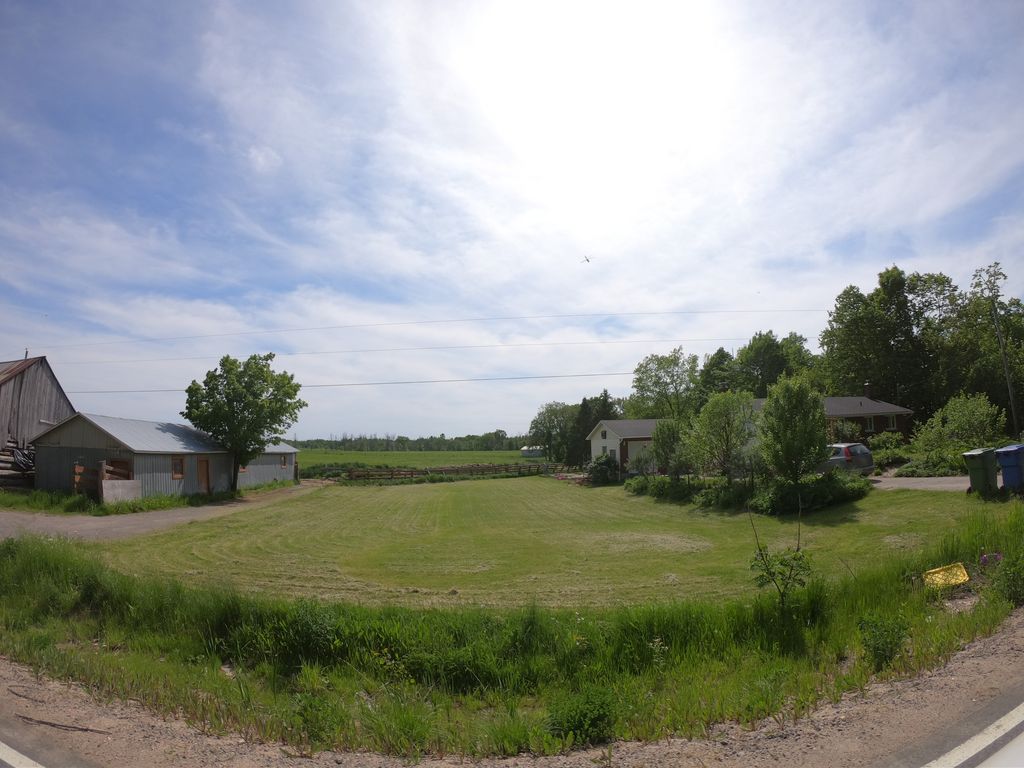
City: ottawa-gatineau